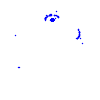
Particle: pion